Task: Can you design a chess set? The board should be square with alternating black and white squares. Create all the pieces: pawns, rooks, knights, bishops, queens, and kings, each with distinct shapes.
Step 456:
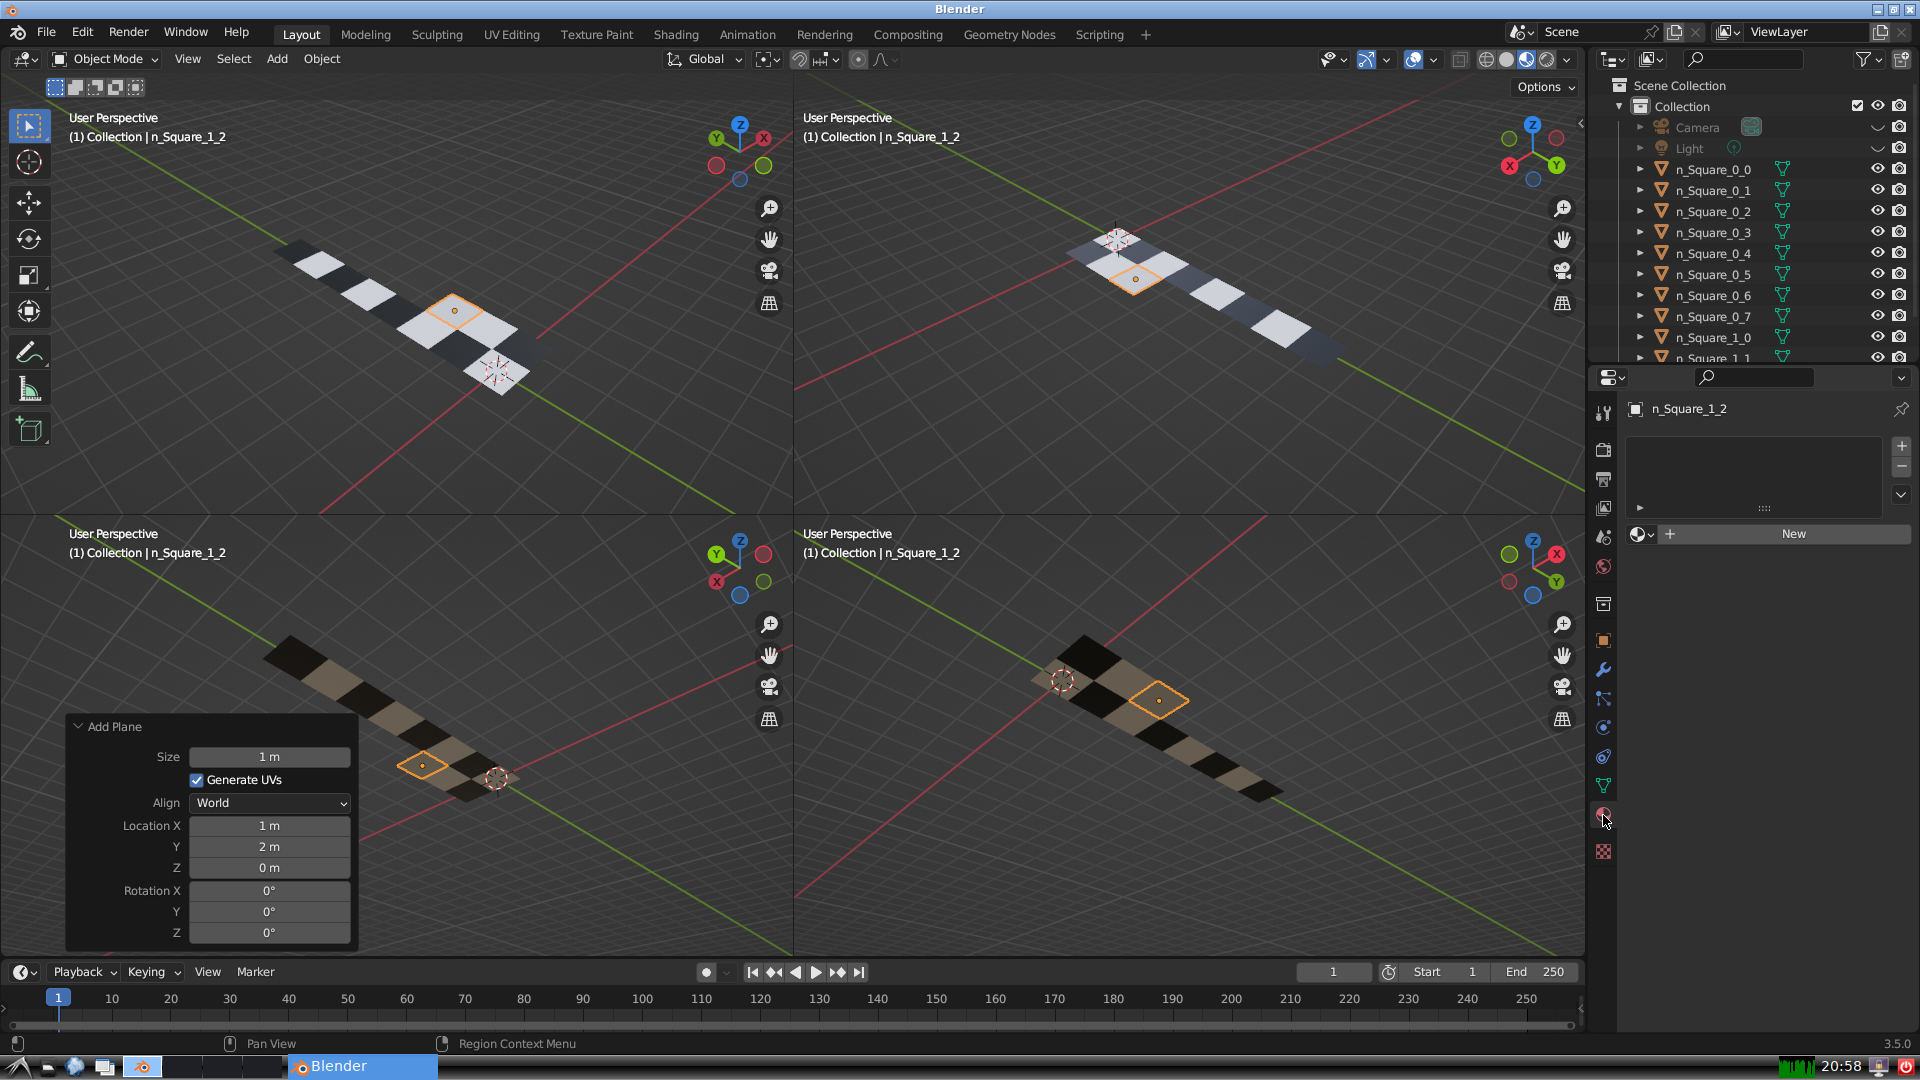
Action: {"mouse_move": [1636, 534]}